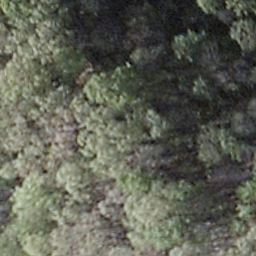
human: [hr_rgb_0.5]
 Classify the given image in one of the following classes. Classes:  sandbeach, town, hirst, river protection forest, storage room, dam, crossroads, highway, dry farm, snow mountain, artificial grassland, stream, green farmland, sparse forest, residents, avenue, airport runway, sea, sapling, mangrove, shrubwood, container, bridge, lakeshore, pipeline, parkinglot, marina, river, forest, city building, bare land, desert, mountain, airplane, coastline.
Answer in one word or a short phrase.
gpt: shrubwood